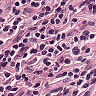
Metastatic tissue present: no